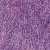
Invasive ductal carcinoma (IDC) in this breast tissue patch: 1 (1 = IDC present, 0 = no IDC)